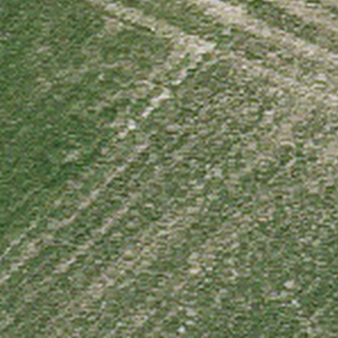
Label: other